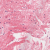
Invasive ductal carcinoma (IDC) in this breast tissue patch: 0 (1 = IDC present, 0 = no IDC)